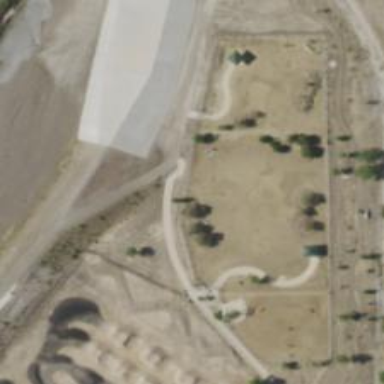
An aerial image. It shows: Dog park for leisure land.